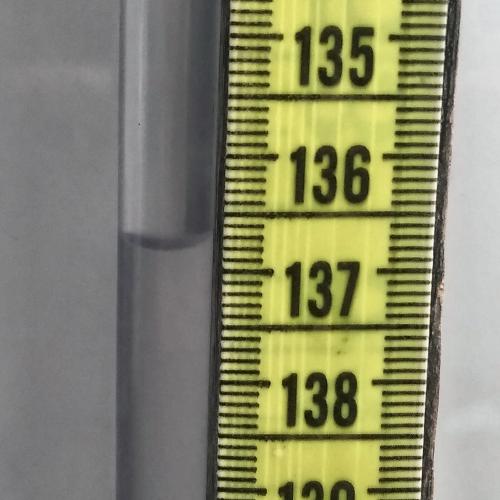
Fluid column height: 136.8 cm